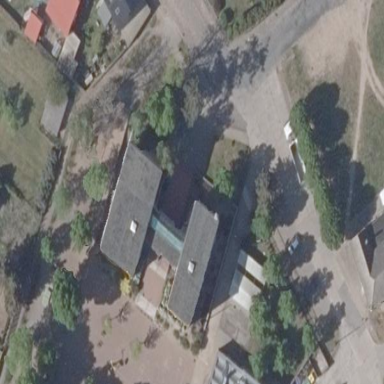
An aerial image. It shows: School building.